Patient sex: F
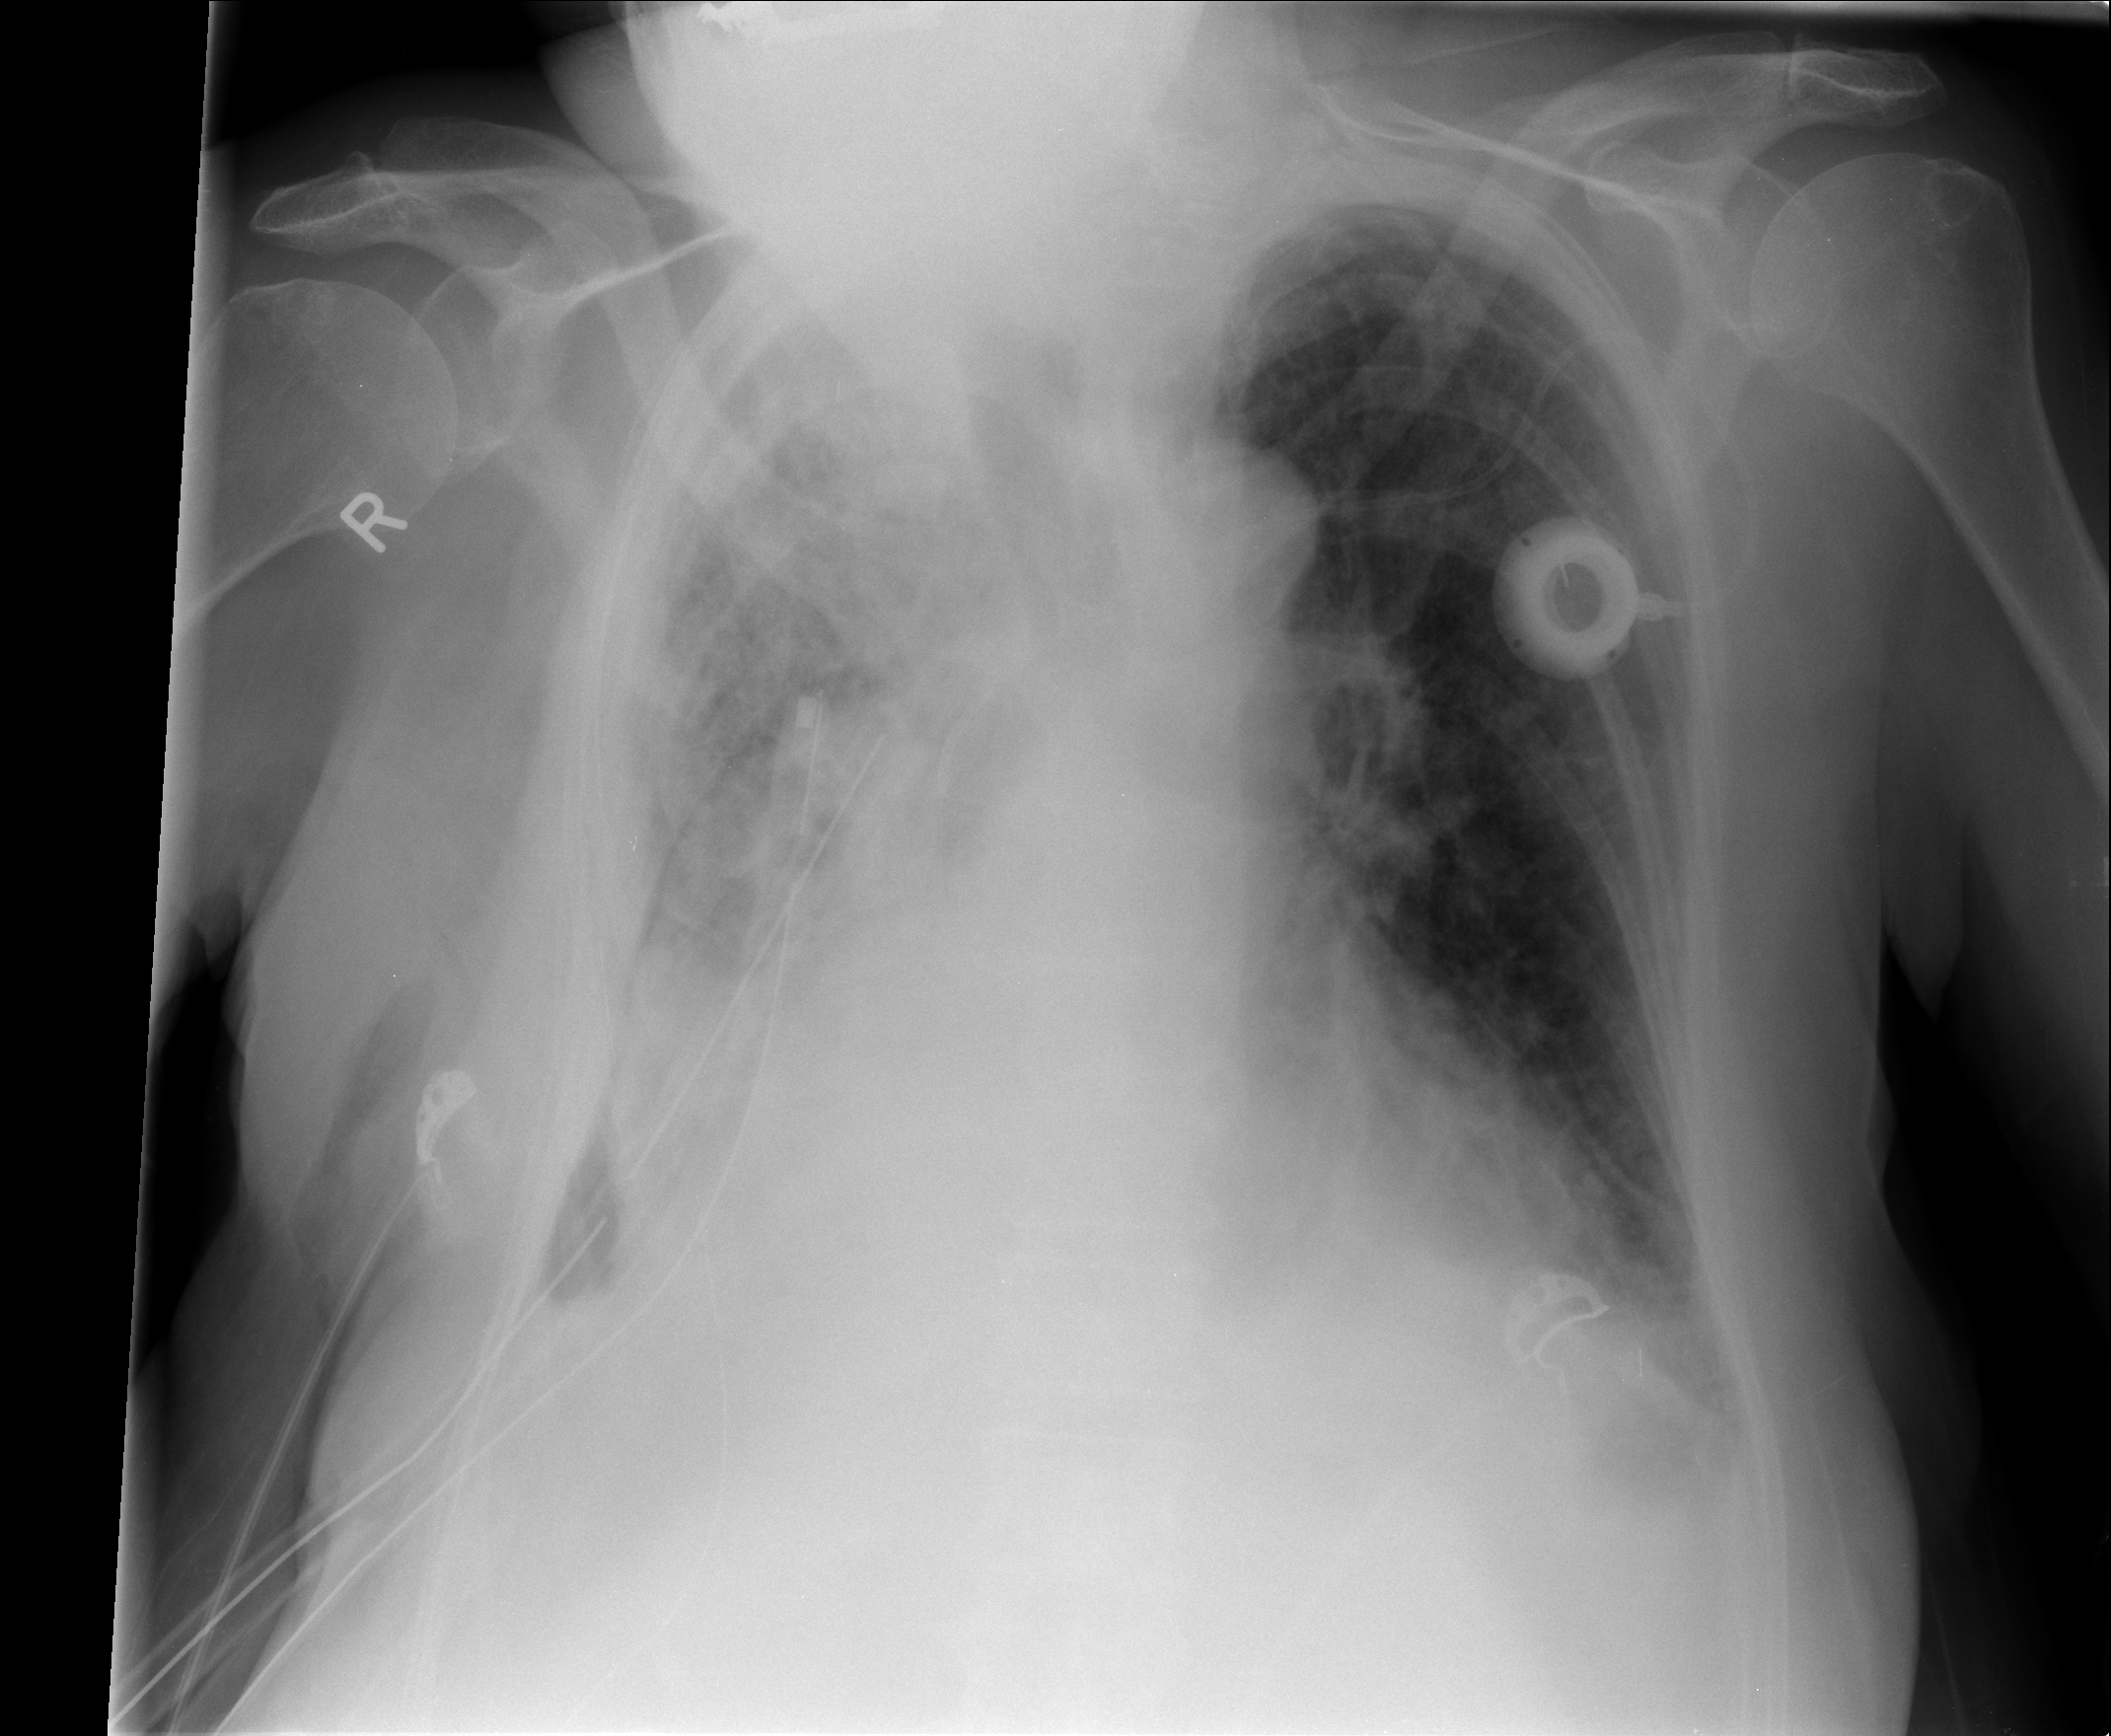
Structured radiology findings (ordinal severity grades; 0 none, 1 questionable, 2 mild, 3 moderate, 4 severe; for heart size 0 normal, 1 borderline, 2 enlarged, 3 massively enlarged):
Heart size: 2
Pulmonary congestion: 0
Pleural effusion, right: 2
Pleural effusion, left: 1
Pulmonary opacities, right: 1
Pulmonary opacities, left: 0
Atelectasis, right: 3
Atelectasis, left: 2